Question: I have place items on the calender (in the past), however the 'FindItems()' call is coming back with 0 results.

Screenshot to show there are meetings scheduled for this Room Mailbox for the desired date
Code for the search
'''
SearchFilter greaterthanfilter = new SearchFilter.IsGreaterThanOrEqualTo(ItemSchema.DateTimeReceived, start);
SearchFilter lessthanfilter = new
SearchFilter.IsLessThan(ItemSchema.DateTimeReceived, end);
SearchFilter filter = new
SearchFilter.SearchFilterCollection(LogicalOperator.And, greaterthanfilter, lessthanfilter);
ItemView view = new ItemView(100); //TODO: This value needs to be set based on the date range criteria
ExtendedPropertyDefinition prop = new ExtendedPropertyDefinition(DefaultExtendedPropertySet.Appointment, 0x8238, MapiPropertyType.String);
PropertySet psPropset = new PropertySet(BasePropertySet.FirstClassProperties) { AppointmentSchema.Subject, AppointmentSchema.Organizer, prop };
view.PropertySet = psPropset;
view.OrderBy.Add(ItemSchema.DateTimeReceived, Microsoft.Exchange.WebServices.Data.SortDirection.Descending);
view.Traversal = ItemTraversal.Shallow;
findResults = this.exchangeService.FindItems(new FolderId(WellKnownFolderName.Calendar, new Mailbox(address.Address)), filter, view);
'''
The start and ends dates are fed in via the parameters of the method. I have breakpointed there and ensured the dates are
> Start - 1/6/2014 12 am End - 1/8/2014 12 am
However the 'findResults' are always empty (count is 0).
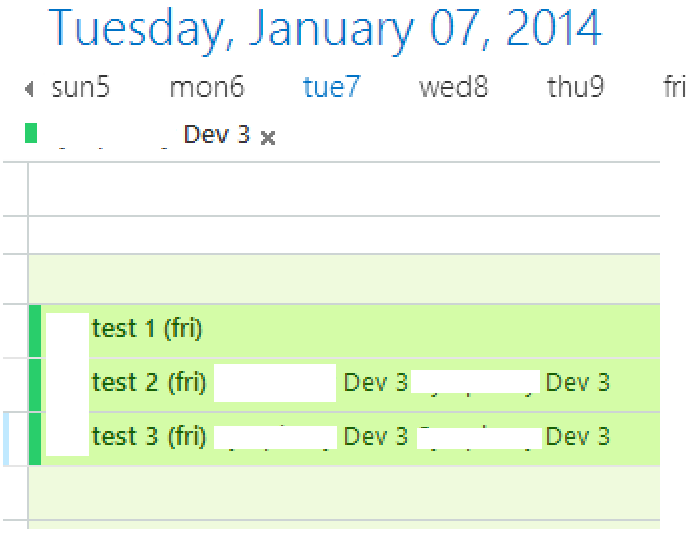
Answer: If you want to search for calendar Items then using the DateTimeReceived isn't the correct property to use. You should use AppointmentSchema.Start the DateTimeRecieved on the appointment would represent more when the appointment was created not when they are scheduled to start.
If you want to enumerate calendar appointments based on a date range then you should use FindAppointments <URL> . The difference here is that the recurring appointments will be expanded as well.
Cheers
Glen